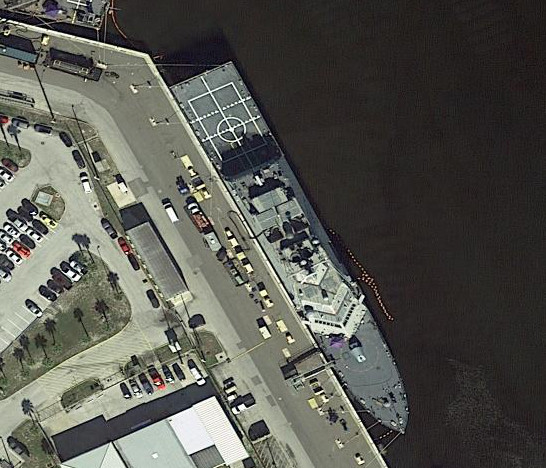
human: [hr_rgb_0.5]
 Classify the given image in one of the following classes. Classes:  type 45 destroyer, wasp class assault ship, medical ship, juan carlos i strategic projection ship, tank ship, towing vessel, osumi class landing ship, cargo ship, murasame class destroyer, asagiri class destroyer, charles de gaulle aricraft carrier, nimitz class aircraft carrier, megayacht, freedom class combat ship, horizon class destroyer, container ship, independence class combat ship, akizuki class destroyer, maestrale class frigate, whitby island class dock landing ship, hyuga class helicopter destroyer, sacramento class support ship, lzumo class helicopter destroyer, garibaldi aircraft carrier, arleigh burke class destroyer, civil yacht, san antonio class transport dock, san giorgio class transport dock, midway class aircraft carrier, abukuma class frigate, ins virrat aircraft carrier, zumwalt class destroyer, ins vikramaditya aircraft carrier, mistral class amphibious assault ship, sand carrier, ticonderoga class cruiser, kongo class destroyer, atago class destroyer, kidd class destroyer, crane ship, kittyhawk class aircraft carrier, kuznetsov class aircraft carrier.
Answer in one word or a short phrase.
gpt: Freedom class combat ship